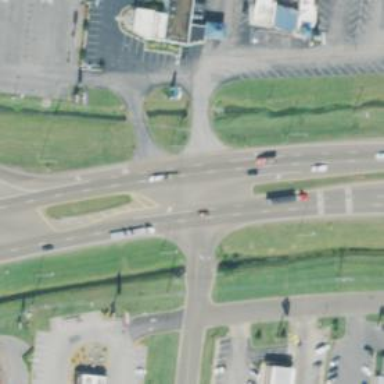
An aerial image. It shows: Asphalt dual carriageway at the trunk highway level.